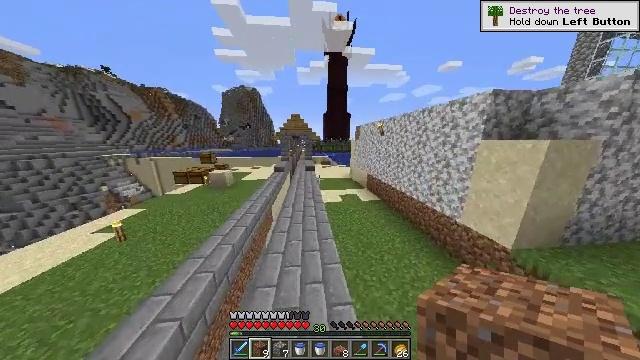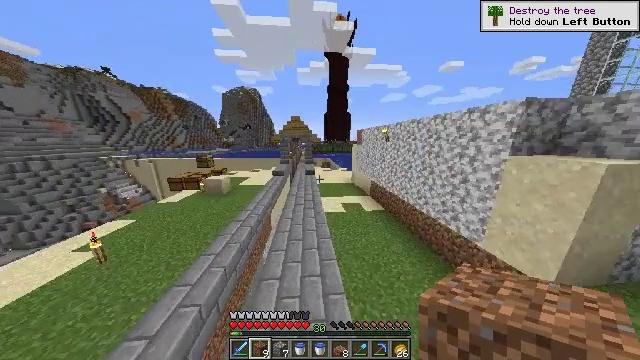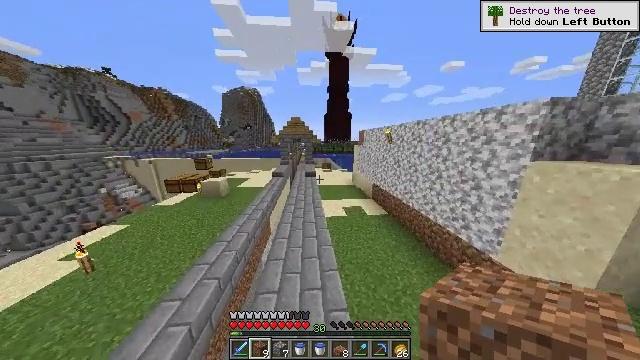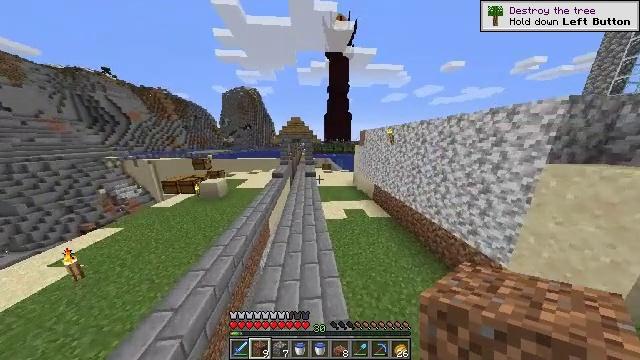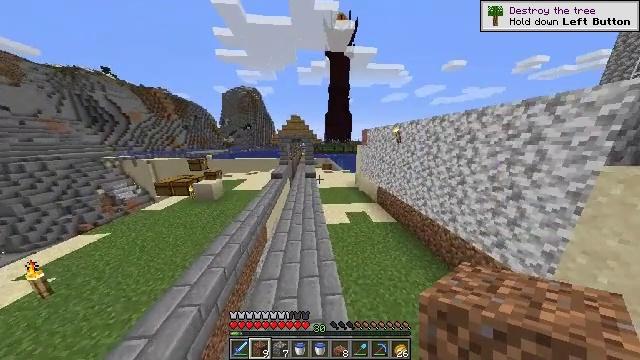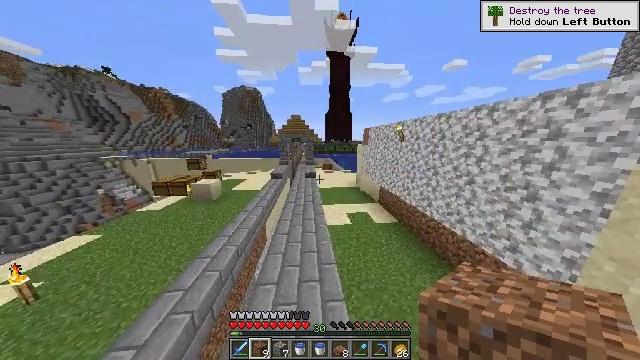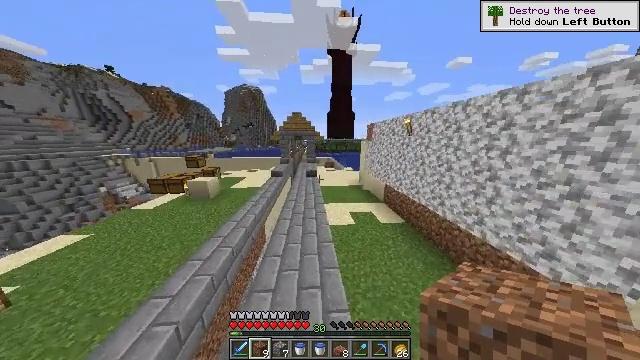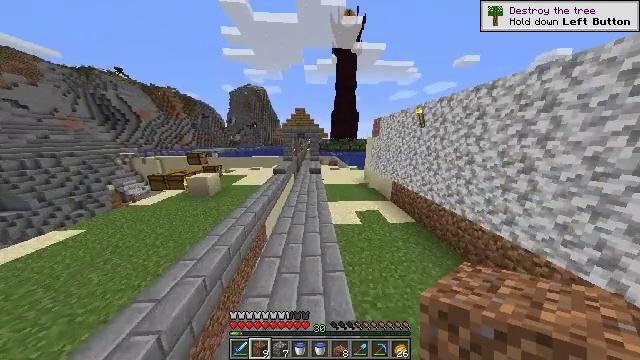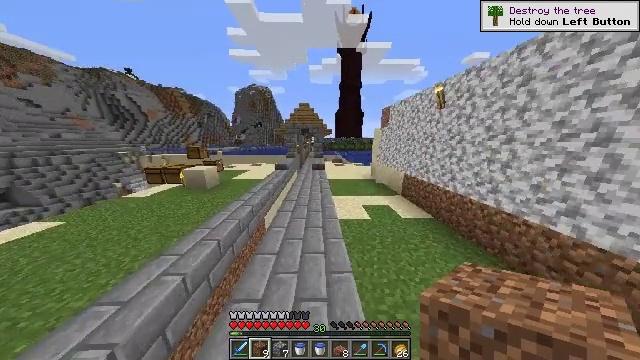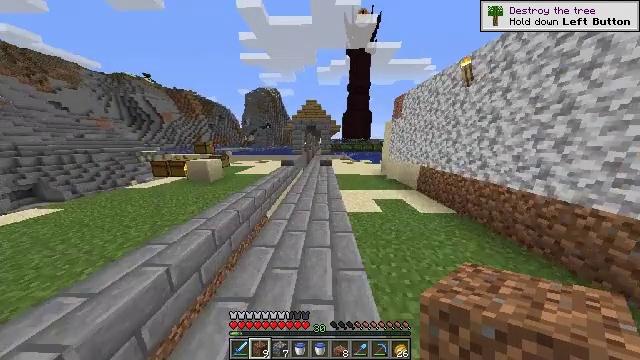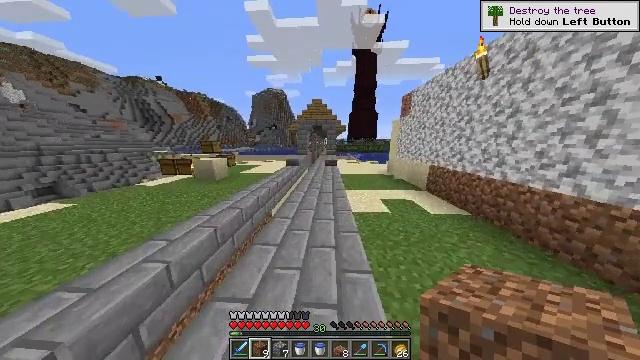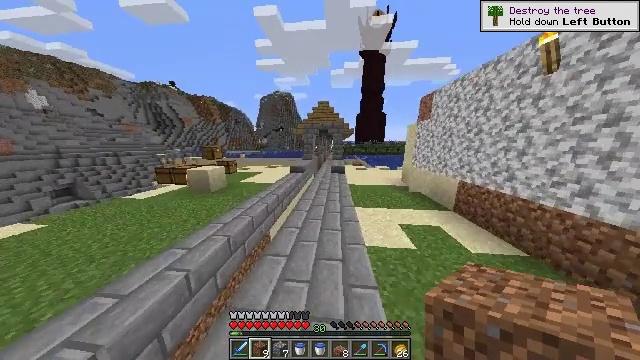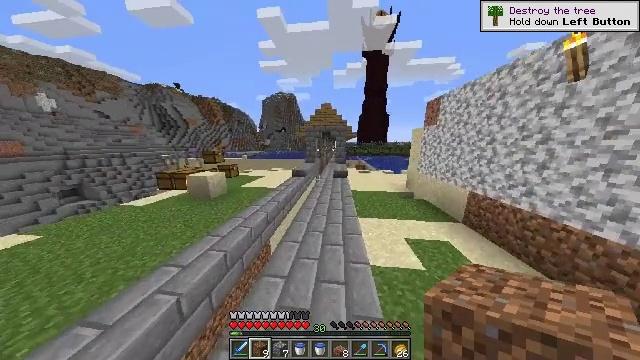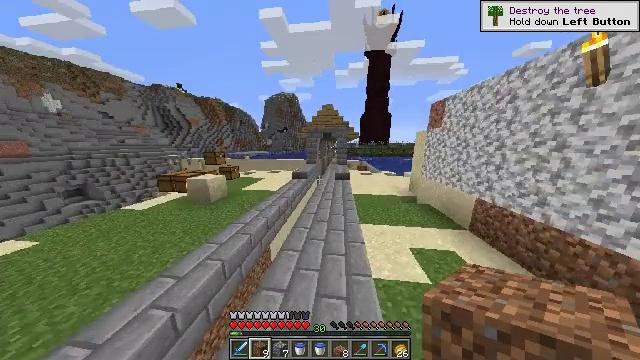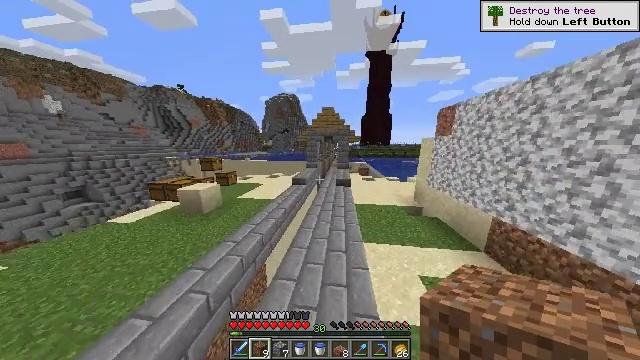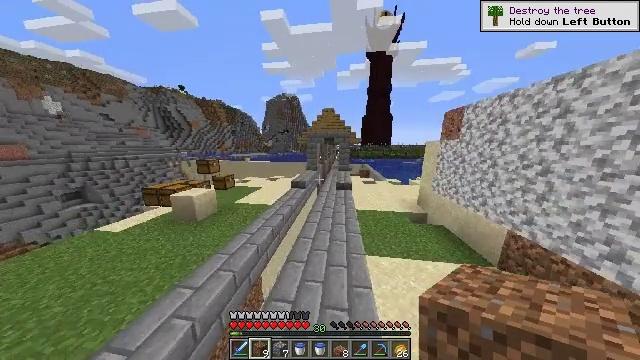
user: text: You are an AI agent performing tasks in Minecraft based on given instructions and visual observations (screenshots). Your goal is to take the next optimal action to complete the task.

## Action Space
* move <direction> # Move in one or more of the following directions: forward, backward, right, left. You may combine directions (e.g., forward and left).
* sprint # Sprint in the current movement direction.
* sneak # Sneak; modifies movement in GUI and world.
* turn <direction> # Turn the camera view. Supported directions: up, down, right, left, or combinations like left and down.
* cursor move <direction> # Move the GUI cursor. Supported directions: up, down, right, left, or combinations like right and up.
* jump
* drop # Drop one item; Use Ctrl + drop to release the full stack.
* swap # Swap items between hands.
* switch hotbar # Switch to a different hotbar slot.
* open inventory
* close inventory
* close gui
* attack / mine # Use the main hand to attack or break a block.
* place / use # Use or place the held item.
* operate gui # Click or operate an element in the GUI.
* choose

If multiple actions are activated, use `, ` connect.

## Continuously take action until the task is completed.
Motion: motion action
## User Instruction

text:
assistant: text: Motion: move forward, jump
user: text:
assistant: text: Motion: move forward, jump
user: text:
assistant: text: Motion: move forward, jump
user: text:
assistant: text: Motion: move forward, jump
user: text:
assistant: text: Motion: move forward, jump
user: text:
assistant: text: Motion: move forward, jump
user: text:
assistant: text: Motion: move forward, turn left, jump
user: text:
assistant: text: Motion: move forward, turn left, jump
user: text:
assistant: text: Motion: move forward, turn left, jump
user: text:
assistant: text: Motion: move forward, turn left, jump
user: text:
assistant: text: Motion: move forward, turn left, jump
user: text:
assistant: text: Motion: move forward, jump
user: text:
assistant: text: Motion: move forward, jump
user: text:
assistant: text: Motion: move forward, jump
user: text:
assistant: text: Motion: move forward, jump
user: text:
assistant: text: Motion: move forward, jump
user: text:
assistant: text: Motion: move forward, jump
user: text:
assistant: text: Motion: move forward, jump
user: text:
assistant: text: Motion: move forward, jump
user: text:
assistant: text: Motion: move forward, jump
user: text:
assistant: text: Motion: move forward, jump
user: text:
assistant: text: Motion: move forward, jump
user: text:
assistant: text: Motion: move forward, jump
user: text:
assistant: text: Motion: move forward, jump
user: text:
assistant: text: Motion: move forward, jump
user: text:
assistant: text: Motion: move forward, jump
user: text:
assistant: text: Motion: move forward, turn right, jump
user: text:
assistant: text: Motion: move forward, turn right, jump
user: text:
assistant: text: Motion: move forward, turn right, jump
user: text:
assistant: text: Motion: move forward, jump